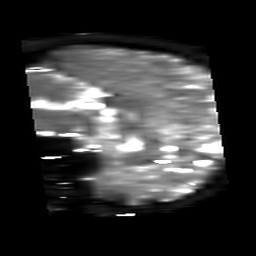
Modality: T2starmap
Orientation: sagittal
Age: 42
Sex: male
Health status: ill